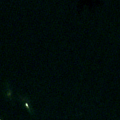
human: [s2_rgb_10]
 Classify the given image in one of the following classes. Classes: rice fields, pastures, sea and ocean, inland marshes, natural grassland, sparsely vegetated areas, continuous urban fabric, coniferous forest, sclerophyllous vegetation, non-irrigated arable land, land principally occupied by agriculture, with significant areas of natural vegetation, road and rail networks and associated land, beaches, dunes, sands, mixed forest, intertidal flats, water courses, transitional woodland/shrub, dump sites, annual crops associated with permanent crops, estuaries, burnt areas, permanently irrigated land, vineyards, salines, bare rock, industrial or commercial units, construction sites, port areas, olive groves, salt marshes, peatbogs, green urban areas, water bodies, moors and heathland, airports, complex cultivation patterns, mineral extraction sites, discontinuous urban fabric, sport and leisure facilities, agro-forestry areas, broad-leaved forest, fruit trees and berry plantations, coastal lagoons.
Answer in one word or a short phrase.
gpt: sea and ocean